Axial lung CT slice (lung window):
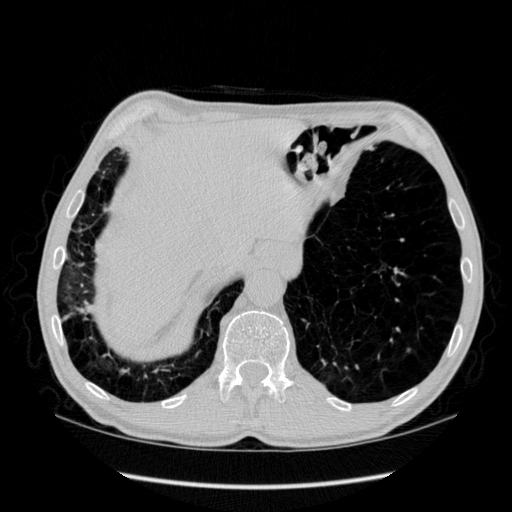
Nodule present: no